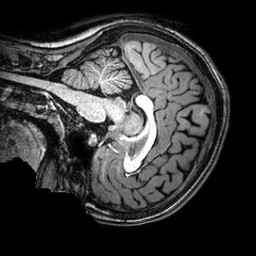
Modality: T1w
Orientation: sagittal
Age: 23
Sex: female